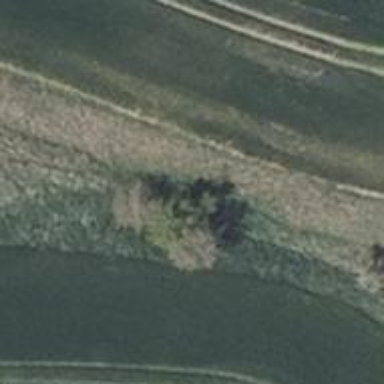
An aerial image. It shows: Deciduous broadleaved tree.